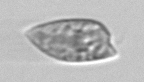
Label: Prorocentrum_dentatum